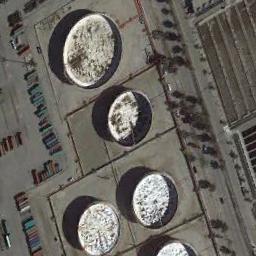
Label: storage_tank